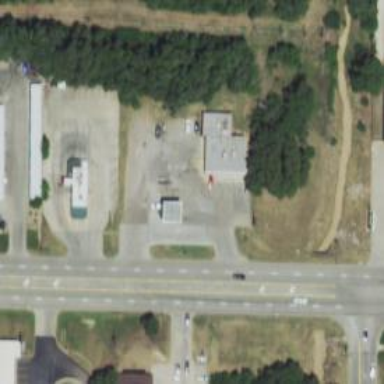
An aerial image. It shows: Convenience shop.